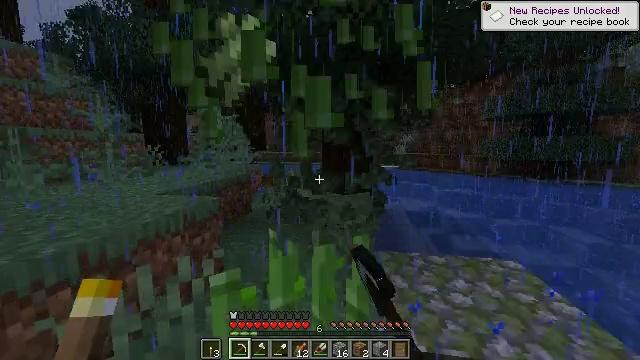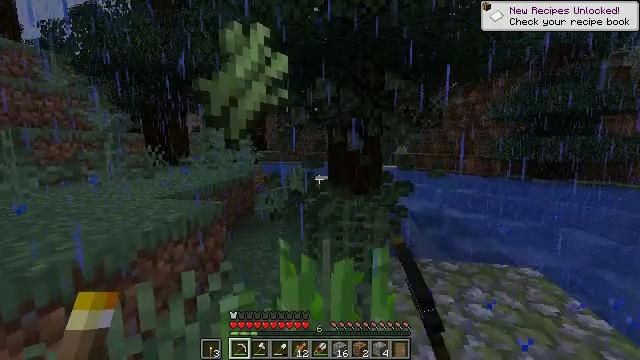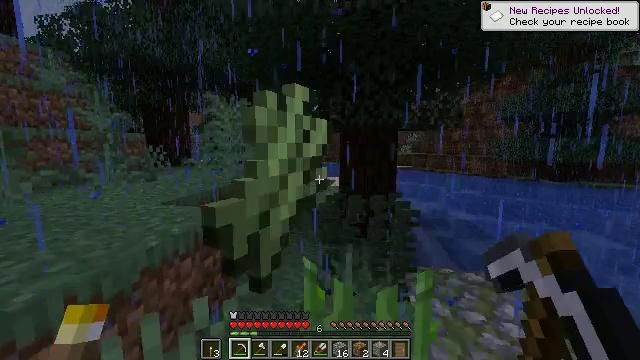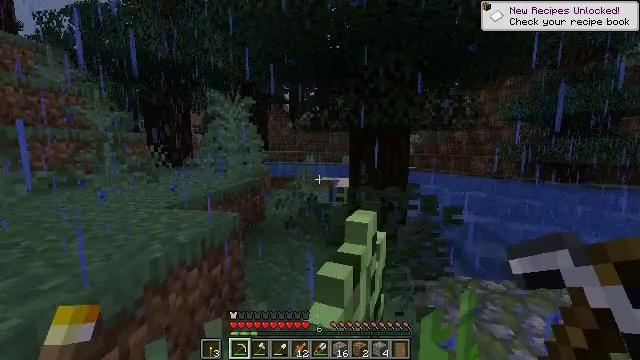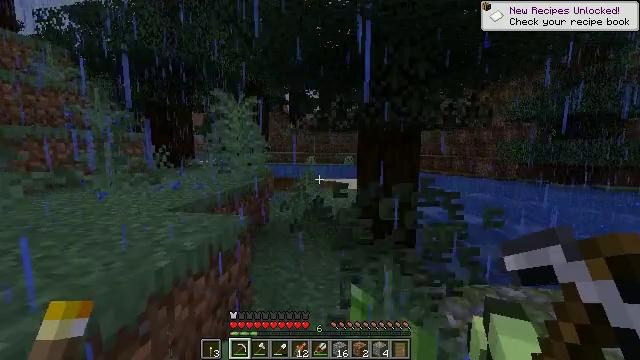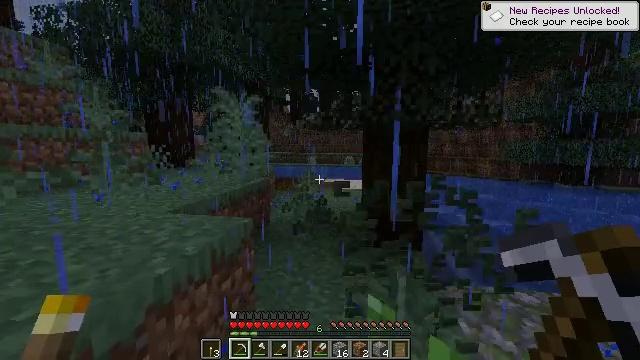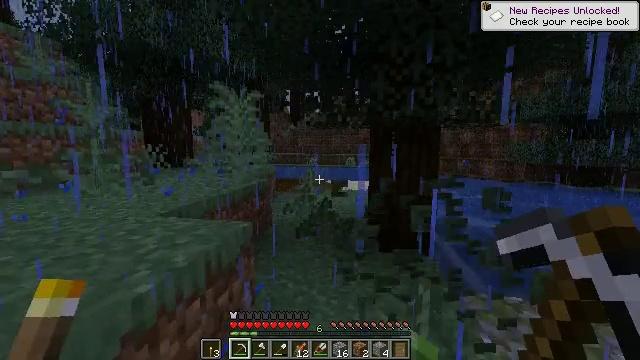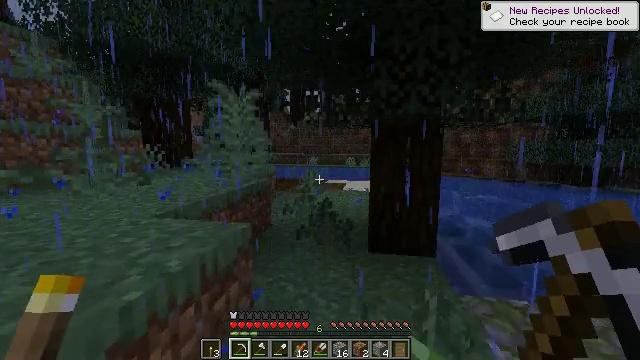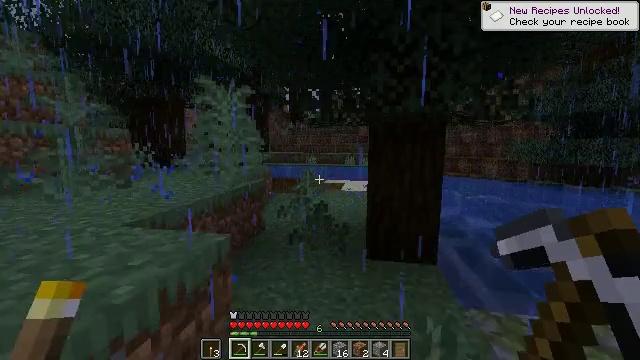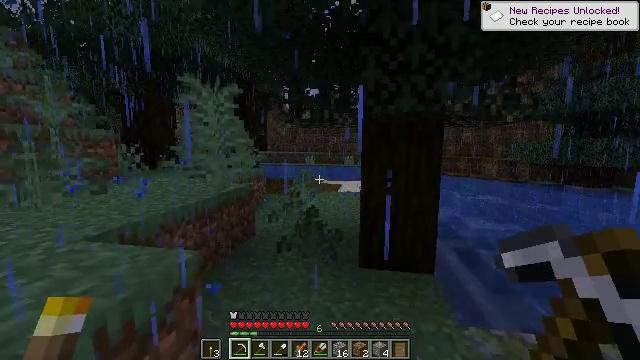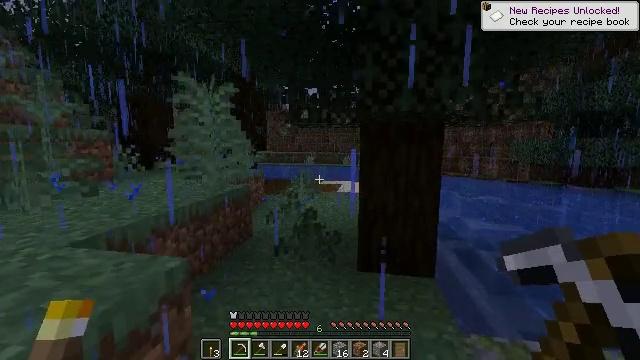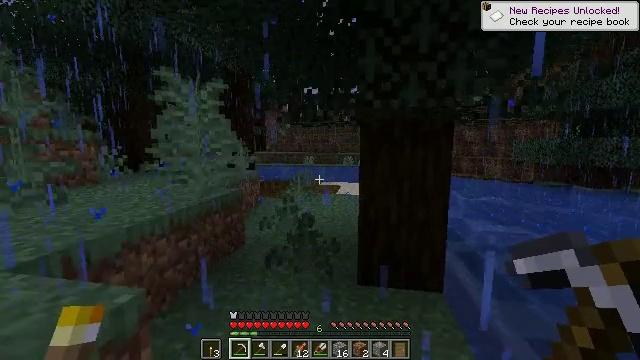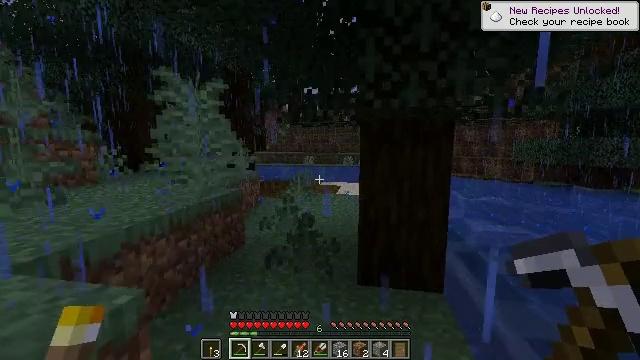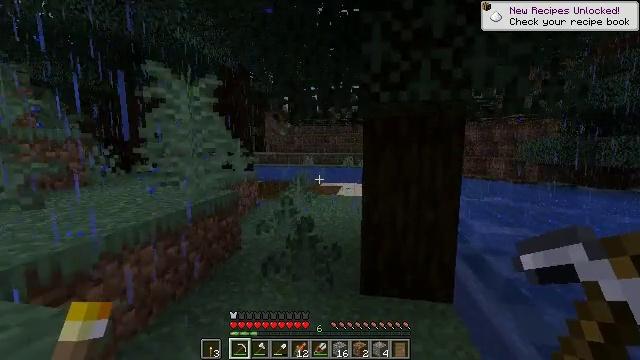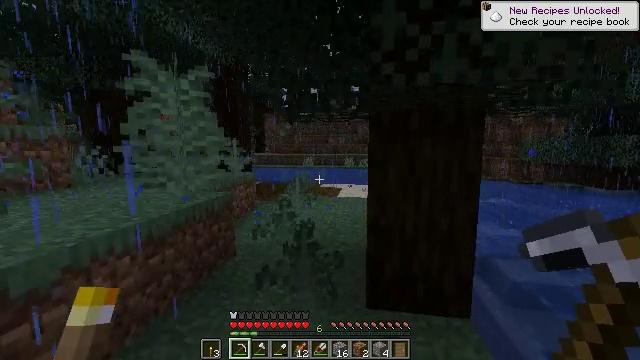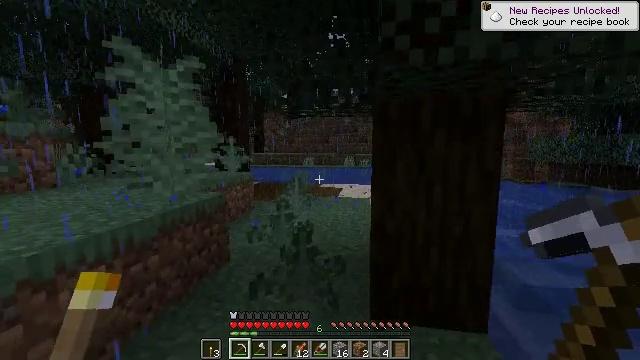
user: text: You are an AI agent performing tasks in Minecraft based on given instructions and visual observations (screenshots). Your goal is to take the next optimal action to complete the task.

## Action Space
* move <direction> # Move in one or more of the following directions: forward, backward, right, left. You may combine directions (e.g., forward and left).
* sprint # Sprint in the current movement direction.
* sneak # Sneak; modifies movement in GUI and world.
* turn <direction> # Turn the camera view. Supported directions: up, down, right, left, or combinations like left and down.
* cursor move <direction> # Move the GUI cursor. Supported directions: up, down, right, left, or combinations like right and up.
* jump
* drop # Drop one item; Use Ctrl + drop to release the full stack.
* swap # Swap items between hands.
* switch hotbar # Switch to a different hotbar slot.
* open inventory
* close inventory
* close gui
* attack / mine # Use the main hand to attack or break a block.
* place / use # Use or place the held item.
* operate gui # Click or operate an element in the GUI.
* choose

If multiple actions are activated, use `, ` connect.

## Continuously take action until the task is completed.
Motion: motion action
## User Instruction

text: Harvest sweet berries by mining the bush.
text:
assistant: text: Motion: move forward and move left, attack / mine
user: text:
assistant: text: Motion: move forward and move left, attack / mine
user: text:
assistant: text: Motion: move forward and move left, attack / mine
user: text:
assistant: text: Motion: move forward and move left, attack / mine
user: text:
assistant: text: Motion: move forward, attack / mine
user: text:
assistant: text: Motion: move forward
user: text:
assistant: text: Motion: move forward and move right
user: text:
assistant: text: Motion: move forward and move right
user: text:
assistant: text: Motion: move forward and move right
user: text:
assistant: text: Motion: move forward
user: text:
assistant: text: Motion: move forward
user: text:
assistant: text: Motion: move forward
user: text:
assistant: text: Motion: move forward
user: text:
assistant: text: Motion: move forward
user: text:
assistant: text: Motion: move forward
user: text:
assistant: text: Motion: move forward
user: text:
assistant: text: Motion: move forward
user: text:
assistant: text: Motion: move forward
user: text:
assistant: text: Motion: move forward
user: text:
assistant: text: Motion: move forward
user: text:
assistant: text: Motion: move forward
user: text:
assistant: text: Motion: move forward
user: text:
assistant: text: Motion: move forward
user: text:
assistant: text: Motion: move forward
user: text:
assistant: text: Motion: move forward
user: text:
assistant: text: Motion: move forward
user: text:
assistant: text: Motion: move forward
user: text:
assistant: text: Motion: move forward
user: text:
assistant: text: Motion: move forward
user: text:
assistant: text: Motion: move forward